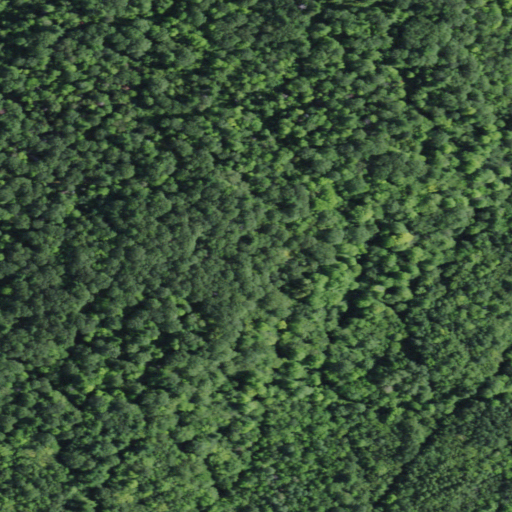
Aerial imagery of mountain in New York named Walker Hill containing deciduous forest, mixed forest, and evergreen forest